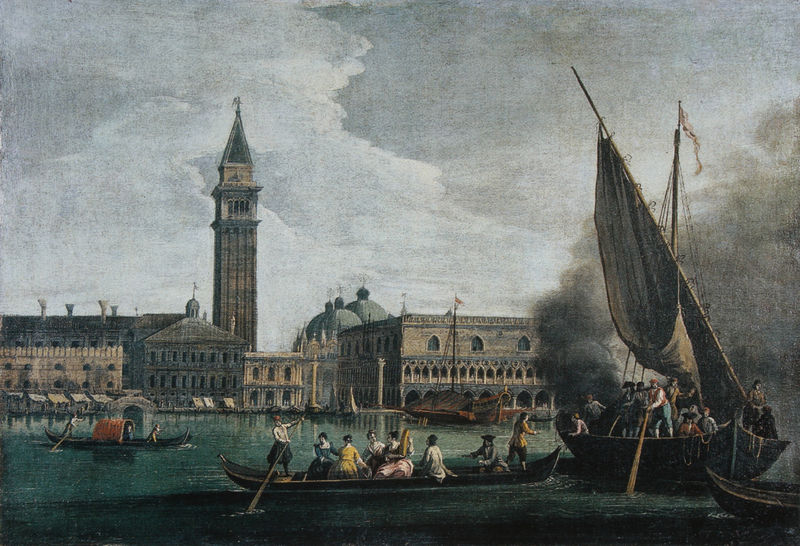
Titel: Il molo dal bacino di San Marco, Lagunenfahrt in Venedig
Künstler: Johan (Giovanni) Richter
Standort: Mainz
Institution: Landesmuseum
Schlagwörter: blau, dunkel, feuer, gemälde, gruppe, himmel, mann, meer, wasser, wolken, fluss, frauen, gelb, grün, kirchturm, landschaft, menschen, mädchen, see, sitzen, stadt, ufer, bunt, fenster, frau, grau, hell, hintergrund, hut, männer, schwarz, säule, säulen, türkis, weiss, zeichnung, dach, gebäude, haus, rot, wolke, gesellschaft, blond, architektur, kleidung, spitze, stehen, öl, häuser, wind, kanal, kirche, qualm, rauch, boot, boote, paddel, ruder, stock, turm, bewölkt, schiff, schiffe, segel, segelboot, segelschiffe, bogen, fahnen, fassade, fassaden, geschäft, italien, vedute, venedig, fahne, fischer, mast, segelschiff, dächer, geschäfte, laden, läden, hafen, kuppel, masten, brand, krieg, wetter, ruderer, rudern, fecher, tadt, kirchen, bögen, kuppeln, türme, palast, palazzi, palazzo, brennen, ruß, flusslandschaft, arkaden, fahren, canale, doge, kulisse, blubb, stockwerke, ensemble, azur, rettung, vedutte, campanile, lagune, tiber, basilika, flachdach, palazzo vecchio, seegel, paläste, staken, canale grande, gondel, gondeln, gondoliere, markusdom, san marco, canal, dogenpalast, markusplatz, canal grande, venezianisch, sonnensegel, marcusplatz, mer, fuer, boticelli, marcus, rialto, segek, gondeleri, gondelieri, kanale grande, marziana, camapnile, san marcco, pasat, marcusdom, kuppenl